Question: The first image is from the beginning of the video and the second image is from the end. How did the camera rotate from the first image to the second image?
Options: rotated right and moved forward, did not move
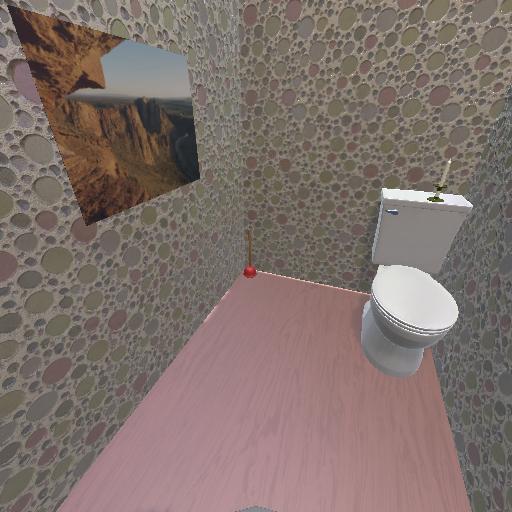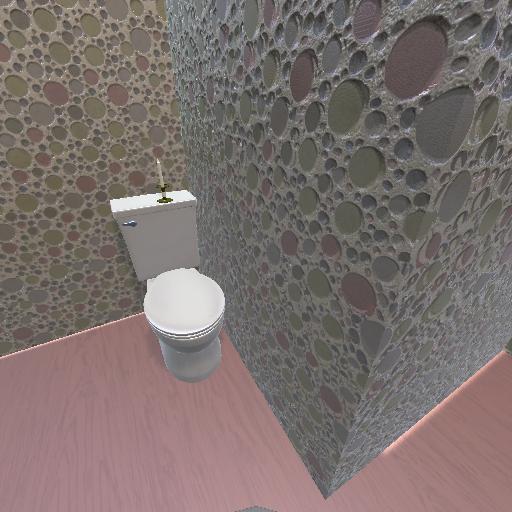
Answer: rotated right and moved forward